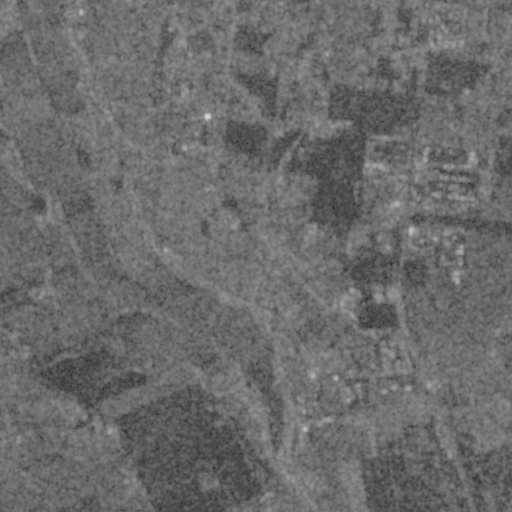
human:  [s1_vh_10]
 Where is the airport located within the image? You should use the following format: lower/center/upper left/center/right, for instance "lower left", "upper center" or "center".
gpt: The airport is located in the center right of the image.
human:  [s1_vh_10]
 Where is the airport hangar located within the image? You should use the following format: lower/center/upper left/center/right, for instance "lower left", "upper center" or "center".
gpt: The airport hangar is located in the center right of the image.
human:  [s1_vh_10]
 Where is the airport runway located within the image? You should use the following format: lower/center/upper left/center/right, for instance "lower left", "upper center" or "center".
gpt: The airport runway is located in the center right of the image.
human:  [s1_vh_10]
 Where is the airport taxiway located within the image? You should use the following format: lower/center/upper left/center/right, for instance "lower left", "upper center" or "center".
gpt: The airport taxiway is located in the center right of the image.
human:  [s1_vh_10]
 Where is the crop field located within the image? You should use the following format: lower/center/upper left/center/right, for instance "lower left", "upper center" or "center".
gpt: The crop field is located in the right of the image.
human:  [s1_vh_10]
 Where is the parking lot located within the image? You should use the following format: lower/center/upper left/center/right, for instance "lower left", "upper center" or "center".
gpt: The parking lot is located in the upper right of the image.
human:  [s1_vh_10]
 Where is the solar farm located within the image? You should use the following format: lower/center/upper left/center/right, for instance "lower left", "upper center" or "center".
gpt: The solar farm is located in the center right of the image.
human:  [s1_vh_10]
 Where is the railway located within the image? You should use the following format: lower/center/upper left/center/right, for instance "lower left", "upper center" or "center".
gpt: The railway is located in the lower right of the image.
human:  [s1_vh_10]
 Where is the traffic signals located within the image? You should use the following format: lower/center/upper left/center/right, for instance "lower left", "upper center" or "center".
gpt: The traffic signals is located in the lower center of the image.
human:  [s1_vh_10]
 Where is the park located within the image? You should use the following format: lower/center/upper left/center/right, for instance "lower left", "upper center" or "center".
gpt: There is no park in the image.

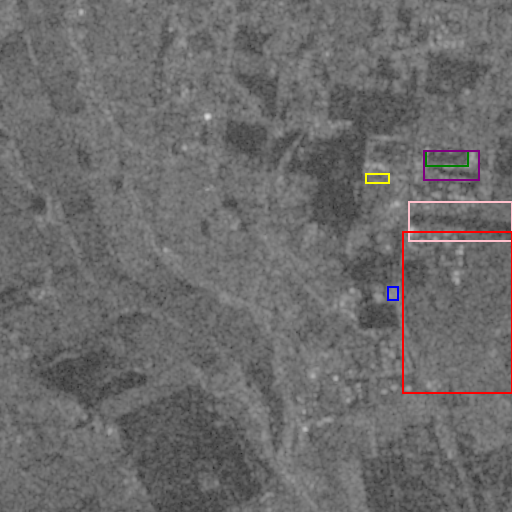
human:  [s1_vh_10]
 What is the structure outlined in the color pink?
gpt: The structure outlined in pink is an airport.
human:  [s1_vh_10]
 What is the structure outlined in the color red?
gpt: The structure outlined in red is a crop field.
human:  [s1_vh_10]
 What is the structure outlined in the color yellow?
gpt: The structure outlined in yellow is a parking lot.
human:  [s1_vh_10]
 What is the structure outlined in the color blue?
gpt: The structure outlined in blue is a solar farm.
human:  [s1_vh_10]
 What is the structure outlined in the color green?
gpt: The structure outlined in green is a building.
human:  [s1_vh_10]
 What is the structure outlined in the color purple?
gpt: The structure outlined in purple is a building.
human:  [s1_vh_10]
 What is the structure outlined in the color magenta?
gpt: There is no magenta outline.